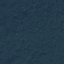
Land use / land cover: Forest